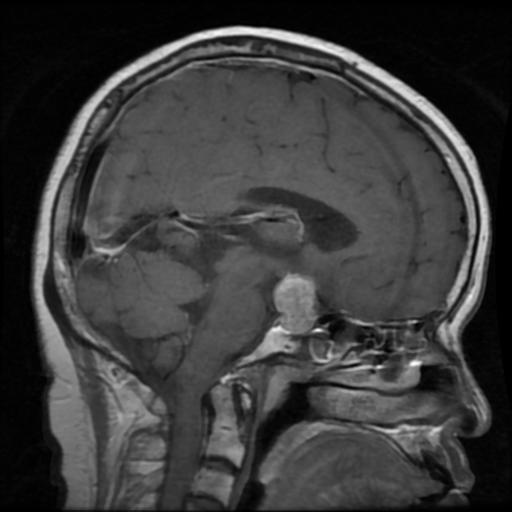
Label: pituitary